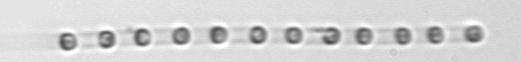
Label: Skeletonema